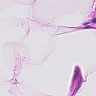
Metastatic tissue present: no